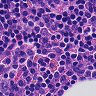
Metastatic tissue present: no